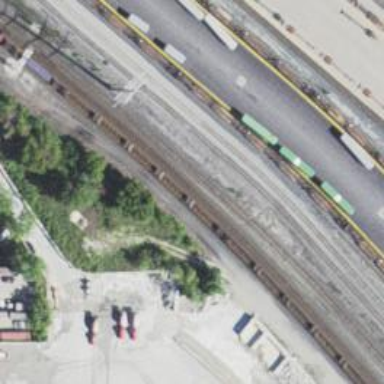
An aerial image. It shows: Railway siding for service.